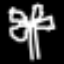
Label: palm tree